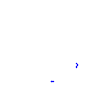
Particle: proton